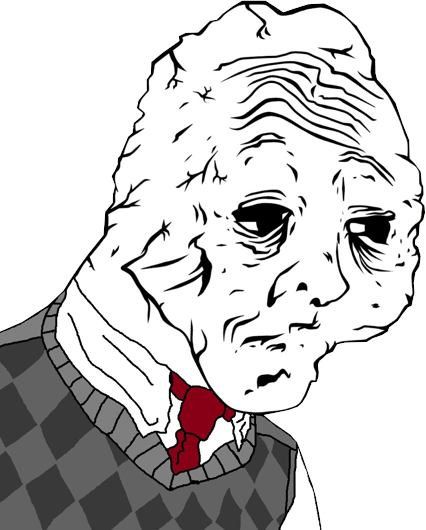
Label: 5_Yes_Honey